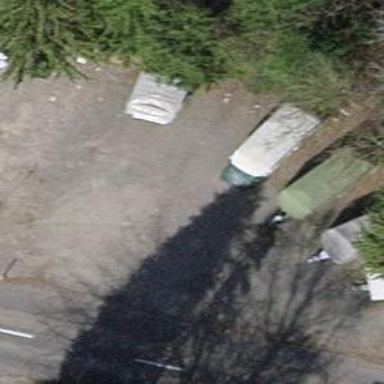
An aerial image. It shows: Parking area.